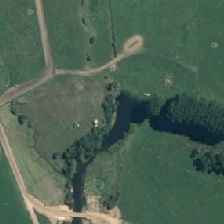
Land cover: deciduous_hardwood